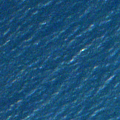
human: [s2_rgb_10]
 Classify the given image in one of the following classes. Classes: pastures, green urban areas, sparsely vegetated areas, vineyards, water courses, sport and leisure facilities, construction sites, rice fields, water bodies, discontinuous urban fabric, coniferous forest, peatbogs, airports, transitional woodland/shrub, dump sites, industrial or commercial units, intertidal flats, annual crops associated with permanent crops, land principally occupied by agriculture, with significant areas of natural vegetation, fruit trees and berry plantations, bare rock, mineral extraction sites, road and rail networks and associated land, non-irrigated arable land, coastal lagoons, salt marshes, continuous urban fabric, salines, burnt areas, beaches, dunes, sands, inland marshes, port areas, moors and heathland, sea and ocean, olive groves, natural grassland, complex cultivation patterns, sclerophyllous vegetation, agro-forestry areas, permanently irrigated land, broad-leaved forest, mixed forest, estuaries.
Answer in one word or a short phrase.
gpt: sea and ocean